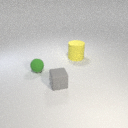
small green rubber sphere to the left of small gray rubber cube